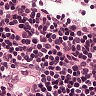
Metastatic tissue present: no